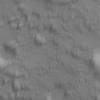
Label: not_dusty